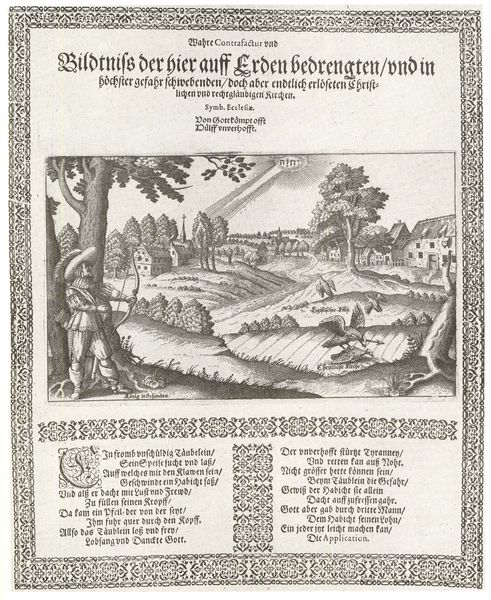
Titel: Wahre Contrafactur vnd Bildtniss der ... rechtgläubigen Kirchen
Institution: (Seriendruck)
Schlagwörter: adler, baum, blätter, feder, flügel, himmel, laub, mann, vogel, weiß, bäume, landschaft, stadt, ausschnitt, bunt, fenster, grau, hut, licht, schmuck, schwarz, zeichen, zeichnung, gebäude, haus, tiere, ornament, mensch, rahmen, bild, bildnis, feld, felder, gräser, häuser, hügel, natur, vögel, kirche, sonne, sträucher, blatt, girlande, pflanzen, wald, umrandung, federbusch, schrift, rahmung, bogen, acker, ernte, dorf, dächer, grafik, graphik, spalten, hof, rand, tannen, bordüre, inschrift, ornamente, deutsch, foto, sonnenstrahl, buch, strahlen, wurzel, flug, gauben, druck, druckgraphik, schwarz-weiß, monogramm, stich, titel, seite, illustration, text, beschriftung, initiale, überschrift, bleistift, stiefel, tanne, jagd, rüstung, buchdruck, buchseite, wurzeln, nimbus, jäger, mittelalter, märchen, armbrust, rebhuhn, dürer, kupferstich, schütze, pfeil, verse, altdeutsch, verziehrung, bogenschütze, jagdszene, latein, lateinisch, hebräisch, vogeljagd, majuskel, landscape, robin hood, hutfeder, gotische schrift, lesebuch, bogem, church, house, jagd jäger, tree, tet, bird, frame, tiefenebene, scenery, archer